Question: I'm not sure how to achieve the below layout using CSS and HTML only and make the 'divs' stretch when the viewport is resized.
This interface is for a cross-mobile app.
I've done the stretching part by using CSS only and images will fill the 'divs' by using JS. I just need to know what's the best way to achieve this grid sort of layout using CSS and HTML.

Or if someone knows a good css boilerplate to start with (for mobile sites) - I'd also like to note that I'm using jQuery Mobile for this.
## Edit:
Since i'm using JQM I am currently updating the design and it seems to work. Great reference: <URL>
Will update in a bit.
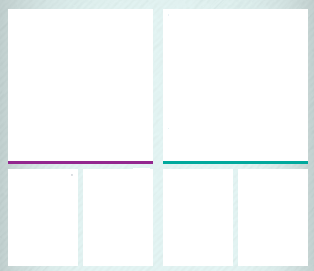
Answer: You can use bootstrap and its grid system (the following example uses bootstrap3)
<URL>
'''
<!-- JQM Pages -->
<div id="page1" data-role="page">
<div data-role="header">
<h1>page1</h1>
</div>
<div class="content">
<div class="container1 col-xs-6">
<div class="top-box col-xs-12"></div>
<div class="bottom-box bottom-box1 col-xs-6 "></div>
<div class="bottom-box bottom-box2 col-xs-6 "></div>
</div>
<div class="container2 col-xs-6">
<div class="top-box col-xs-12"></div>
<div class="bottom-box bottom-box1 col-xs-6 "></div>
<div class="bottom-box bottom-box2 col-xs-6 "></div>
</div>
</div>
</div>
'''
'''
.container1,.container2 {
background-color:blue;
padding:5px;
}
.top-box {
background-color:pink;
height:100px;
}
.bottom-box {
height:50px;
margin-top:5px;
}
.bottom-box1 {
background-color:red;
}
.bottom-box2 {
background-color:brown;
}
'''
If you wish to have containers then just rename the and to something else like (not just since it is used by the bootstrap3 grid system) and use it as many times as you need but always take care of the * values e.g. if you had 3 containers (12col grid system 12/3=4) then you would make it 'class="block-container col-xs-4"'.
Or you can try with plain css and html. In order to have complete control over any resolution you should use media queries. In this example i show a rough implementation with the use of media queries to support small resolutions.
<URL>
'''
<!-- JQM Pages -->
<div id="page1" data-role="page">
<div data-role="header">
<h1>page1</h1>
</div>
<div class="content">
<div class="container1">
<div class="top-box"></div>
<div class="bottom-box bottom-box1"></div>
<div class="bottom-box bottom-box2"></div>
</div>
<div class="container2">
<div class="top-box"></div>
<div class="bottom-box bottom-box1"></div>
<div class="bottom-box bottom-box2"></div>
</div>
</div>
</div>
'''
'''
.container1, .container2 {
padding:5px;
width:48%;
background-color:blue;
}
.container1 {
float:left;
}
.container2 {
float:right;
}
.top-box {
background-color:pink;
width:100%;
height:100px;
}
.bottom-box {
height:50px;
width:49%;
margin-top:5px;
}
.bottom-box1 {
float:left;
background-color:red;
}
.bottom-box2 {
float:right;
background-color:brown;
}
@media only screen and (max-width: 500px) {
.container1, .container2 {
width:47%;
}
}
@media only screen and (max-width: 350px) {
.container1, .container2 {
width:46%;
}
}
@media only screen and (max-width: 280px) {
.container1, .container2 {
width:45%;
}
}
@media only screen and (max-width: 200px) {
.container1, .container2 {
width:40%;
}
}
'''